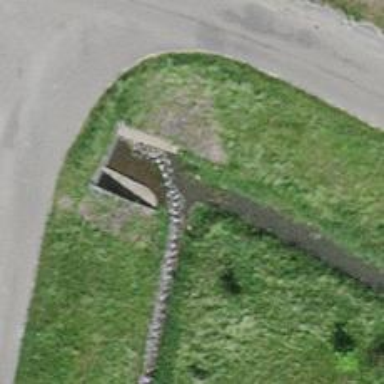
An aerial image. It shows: Ditch serving as waterway.